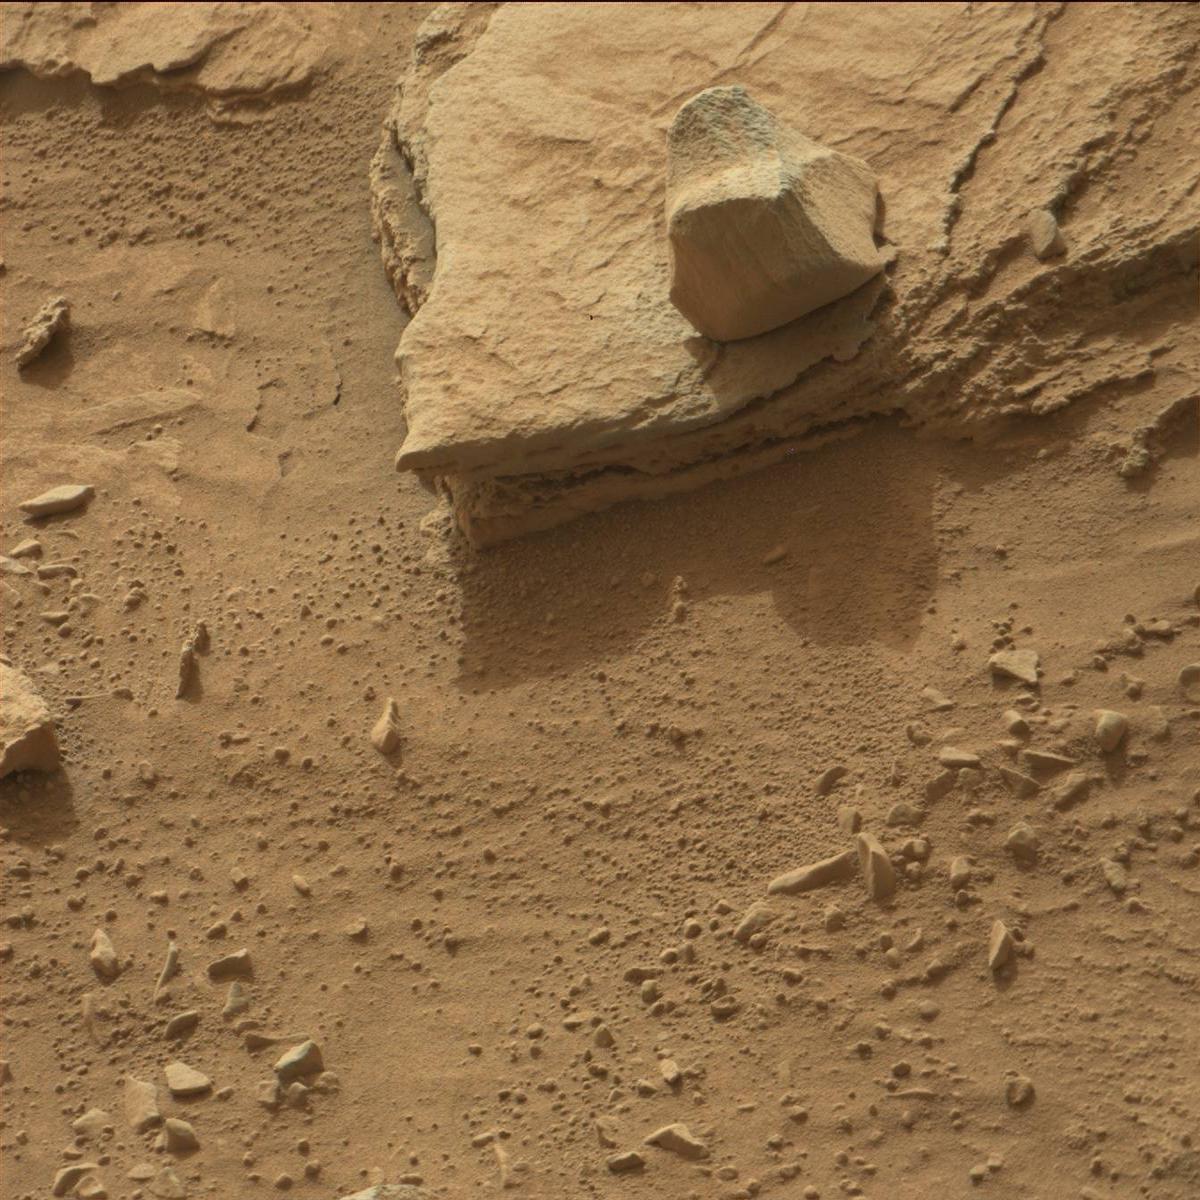
Terrain classes present: Bedrock, Rock, Sand / Soil